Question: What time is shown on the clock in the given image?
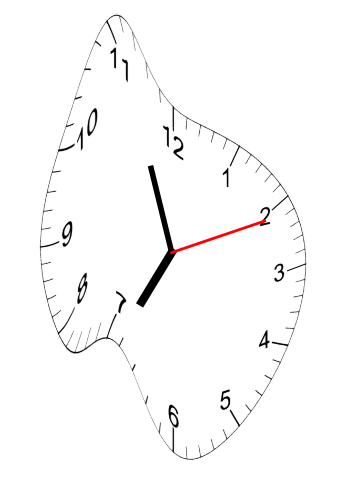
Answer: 06:56:11